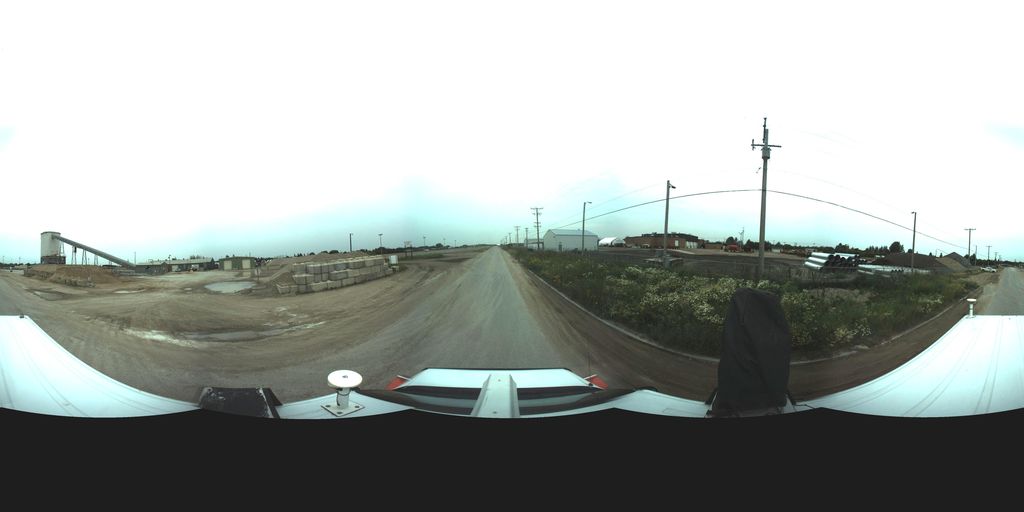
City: saskatoon